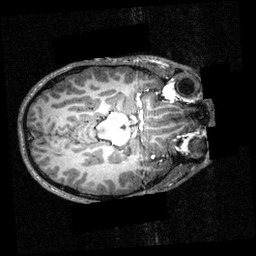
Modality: T1w
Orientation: axial
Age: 16
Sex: male
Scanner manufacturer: siemens
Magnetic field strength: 3.951 T
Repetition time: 1.5 s
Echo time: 0.00335 s